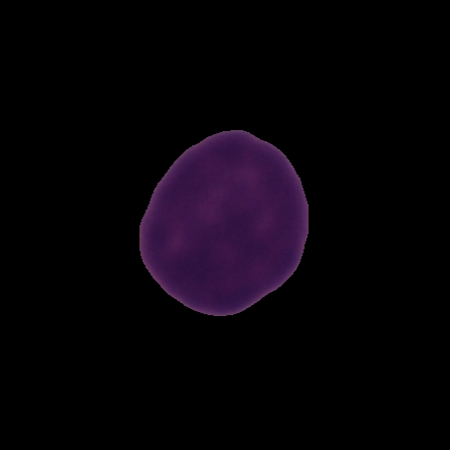
Label: healthy